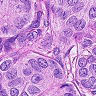
Metastatic tissue present: yes